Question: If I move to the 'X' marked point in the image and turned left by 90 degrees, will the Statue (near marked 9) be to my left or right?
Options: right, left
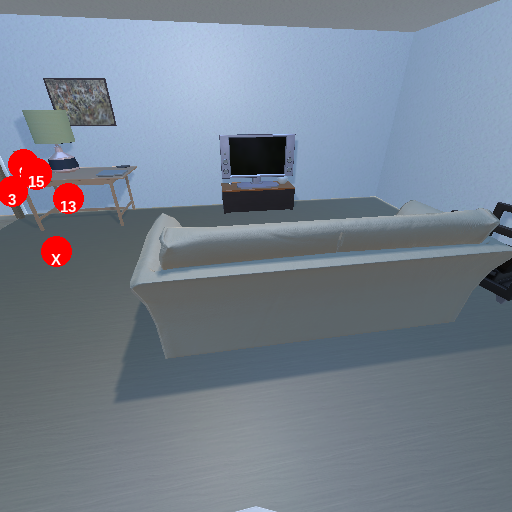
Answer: right